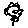
Label: flower